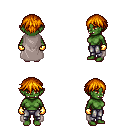
a pixel art fantasy rpg character, female body template, orc, green skin, gray cape, metal pants, dark blonde short bangs hairstyle, gold gloves, four views (front, back, left, right), 2x2 character sprite sheet, small pixel art, hard edges, no anti-aliasing